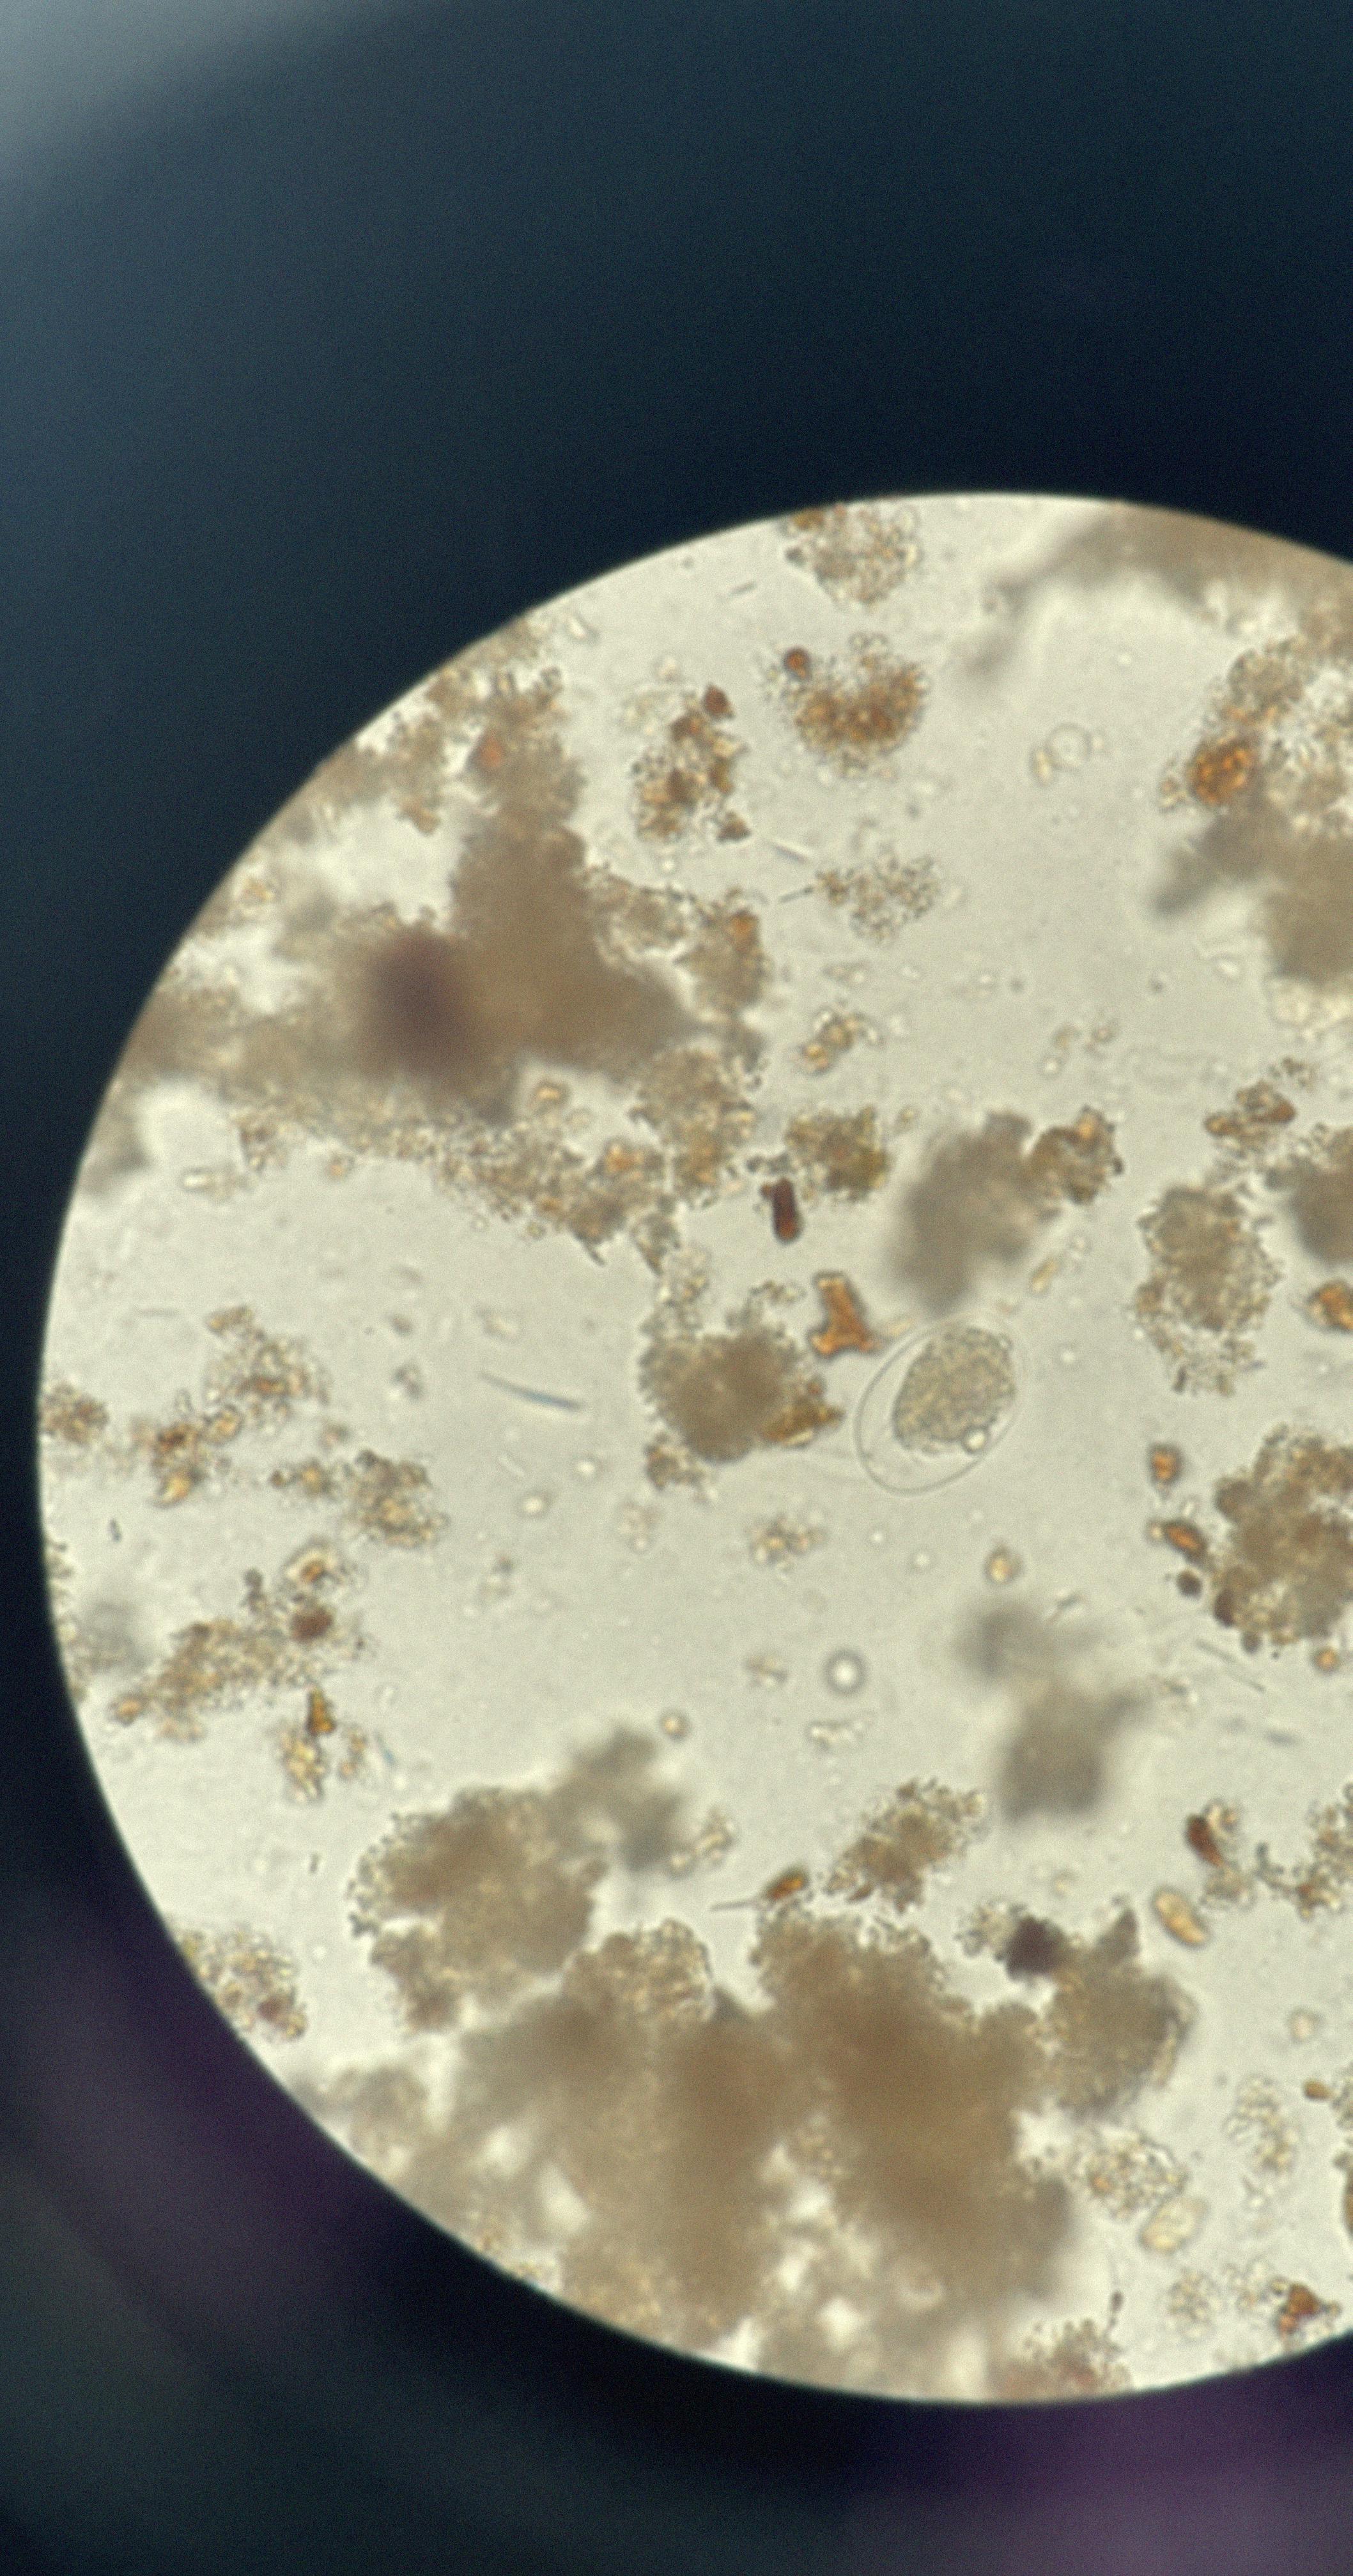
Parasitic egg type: Hookworm egg